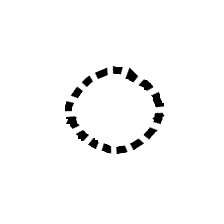
Shape: circle